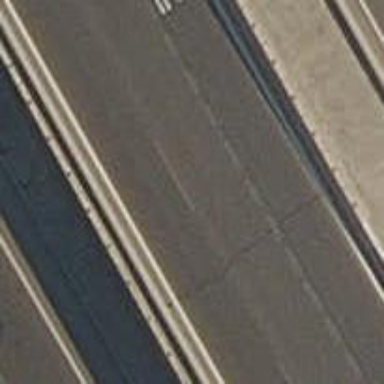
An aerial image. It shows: Asphalt road with primary link designation.